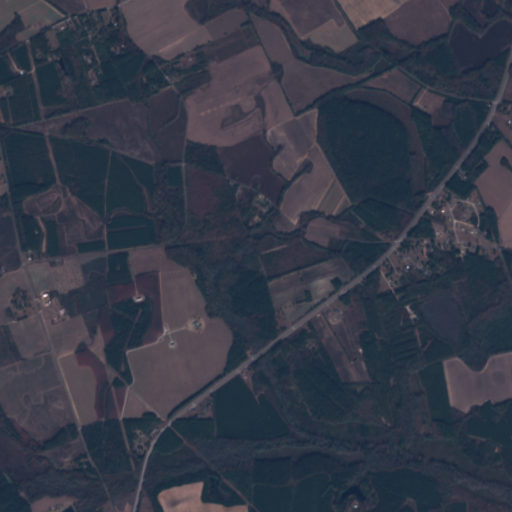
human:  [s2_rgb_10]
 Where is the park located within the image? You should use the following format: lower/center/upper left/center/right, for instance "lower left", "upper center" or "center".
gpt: There is no park in the image.